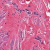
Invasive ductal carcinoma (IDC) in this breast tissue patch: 0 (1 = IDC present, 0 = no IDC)